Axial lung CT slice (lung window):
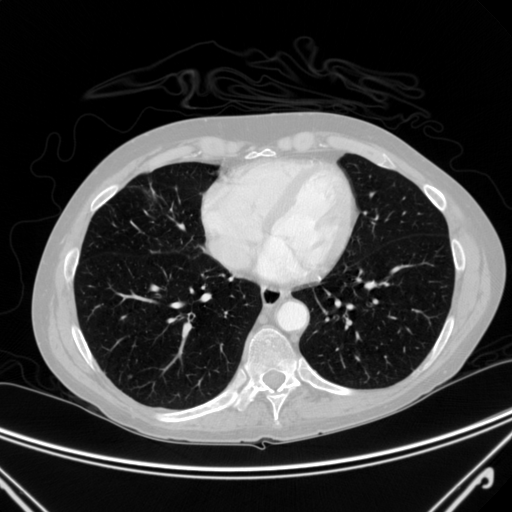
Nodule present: yes
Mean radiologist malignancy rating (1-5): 2.667